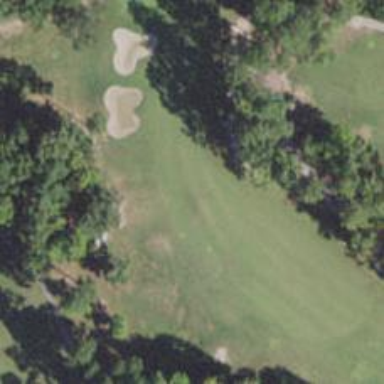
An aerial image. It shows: Golf hole.